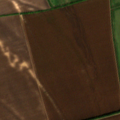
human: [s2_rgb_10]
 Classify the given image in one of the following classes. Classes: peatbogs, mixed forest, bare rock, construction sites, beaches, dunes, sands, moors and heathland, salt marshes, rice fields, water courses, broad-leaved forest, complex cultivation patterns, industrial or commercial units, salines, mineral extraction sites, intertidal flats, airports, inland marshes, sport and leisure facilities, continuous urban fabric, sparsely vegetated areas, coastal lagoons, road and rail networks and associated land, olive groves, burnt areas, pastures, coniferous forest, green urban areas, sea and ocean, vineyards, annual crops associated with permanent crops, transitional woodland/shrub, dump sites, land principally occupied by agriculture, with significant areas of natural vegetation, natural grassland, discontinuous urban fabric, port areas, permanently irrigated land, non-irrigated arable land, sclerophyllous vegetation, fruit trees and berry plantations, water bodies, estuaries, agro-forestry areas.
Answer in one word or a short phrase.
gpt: non-irrigated arable land